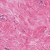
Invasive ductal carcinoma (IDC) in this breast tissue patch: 0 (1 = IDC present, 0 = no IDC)